Question: Suppose I have a dataset in R indicating the individuals within groups. Here is an example:
'''
grp <- c(1, 1, 1, 2, 2, 2, 2, 3, 3, 3, 4, 4, 4, 5, 5)
ind <- c("A", "C", "D", "B", "C", "D", "E", "A", "D", "E", "B", "F", "E", "A", "F")
data.frame(grp, ind)
'''
So, the data look like this:
'''
grp ind
1 1 A
2 1 C
3 1 D
4 2 B
5 2 C
6 2 D
7 2 E
8 3 A
9 3 D
10 3 E
11 4 B
12 4 F
13 4 E
14 5 A
15 5 F
'''
So, group 1 is composed of individuals (A, C, D), group 2 is composed of individuals (B, C, D, E), and so on. I would like to create a network graph that shows how individuals are connected with each other. Within a group, all individuals are connected by edges. The thickness of the edges should reflect how often two individuals are connected to each other.
With:
'''
pairs <- do.call(rbind, sapply(split(ind, grp), function(x) t(combn(x,2))))
'''
I can obtain a matrix with all pairwise edges, which I can plot with the 'igraph' package:
'''
library(igraph)
plot(graph.edgelist(pairs, directed=FALSE), edge.curved=FALSE)
'''

But is there a way of making the thickness of the edges proportional to how often a particular pairing occurred?
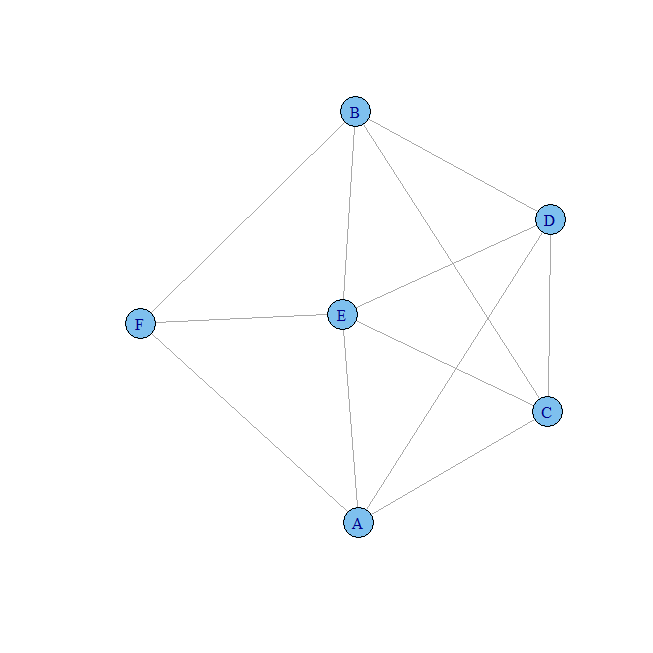
Answer: @hrbrmstr's solution builds a second graph to get the edge weights. You could also do this beforehand by operating on 'pairs':
'''
# Count unique edge pairs
library(plyr)
weighted <- ddply(data.frame(pairs), .(X1, X2), count)
# Plot
library(igraph)
g <- graph.edgelist(as.matrix(weighted[,1:2]), directed=FALSE)
plot(g, edge.curved=FALSE, edge.width=weighted$freq*3)
'''